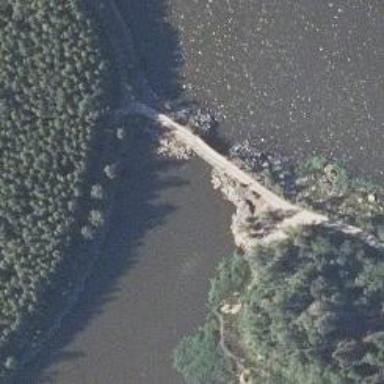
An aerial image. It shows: Unclassified road with bridge.